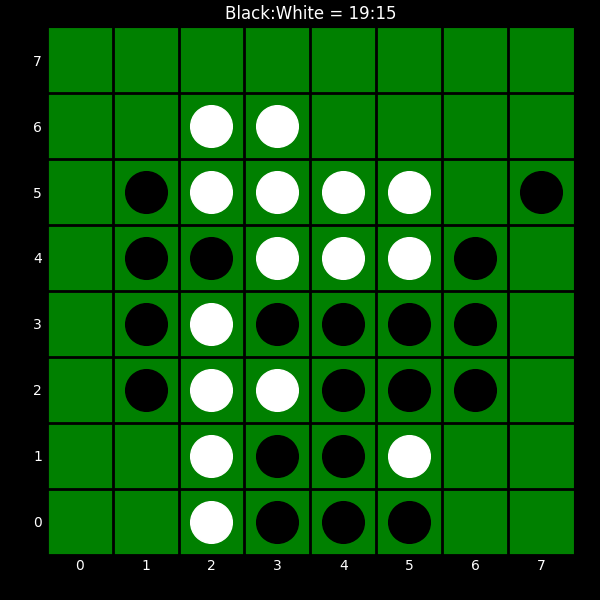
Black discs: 19
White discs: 15